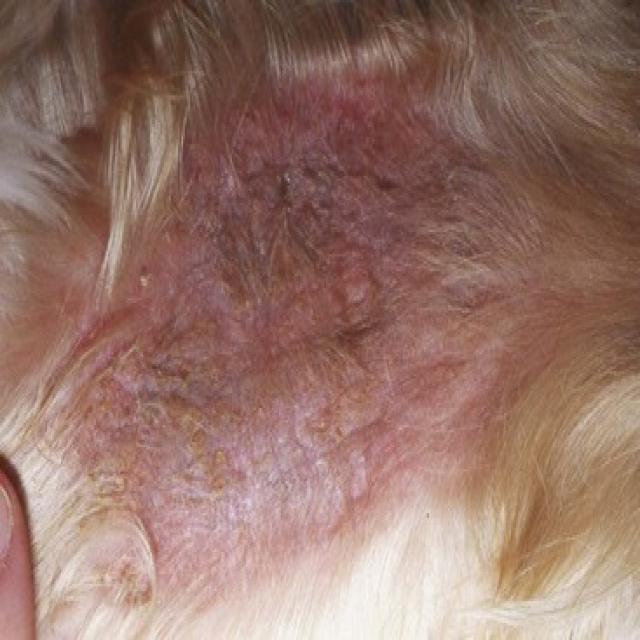
Canine hypersensitivity reaction — allergic skin response with urticaria, erythema, pruritus, and angioedema. May be food, environmental, or flea allergy related.